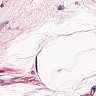
Metastatic tissue present: no